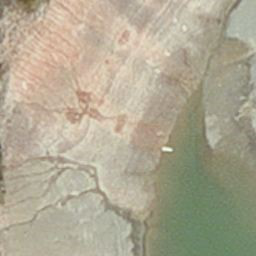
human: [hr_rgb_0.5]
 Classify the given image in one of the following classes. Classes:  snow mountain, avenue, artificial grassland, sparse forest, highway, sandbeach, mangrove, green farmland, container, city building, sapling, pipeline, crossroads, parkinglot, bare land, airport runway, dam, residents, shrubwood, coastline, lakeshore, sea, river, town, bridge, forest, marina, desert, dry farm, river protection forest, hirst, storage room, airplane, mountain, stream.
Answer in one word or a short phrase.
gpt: hirst